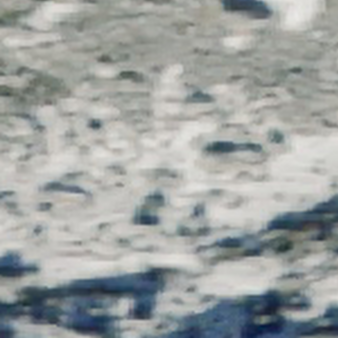
Label: other